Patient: sex M, age 24
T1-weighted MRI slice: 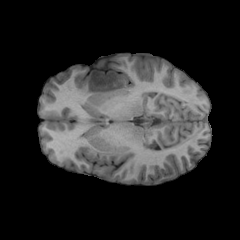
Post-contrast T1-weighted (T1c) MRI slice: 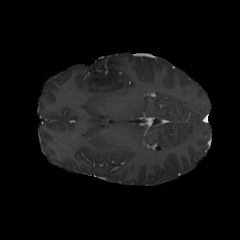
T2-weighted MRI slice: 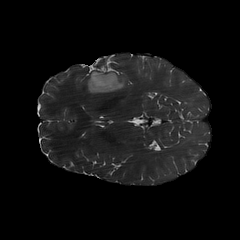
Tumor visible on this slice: yes
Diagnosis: Astrocytoma, IDH-mutant
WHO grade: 2